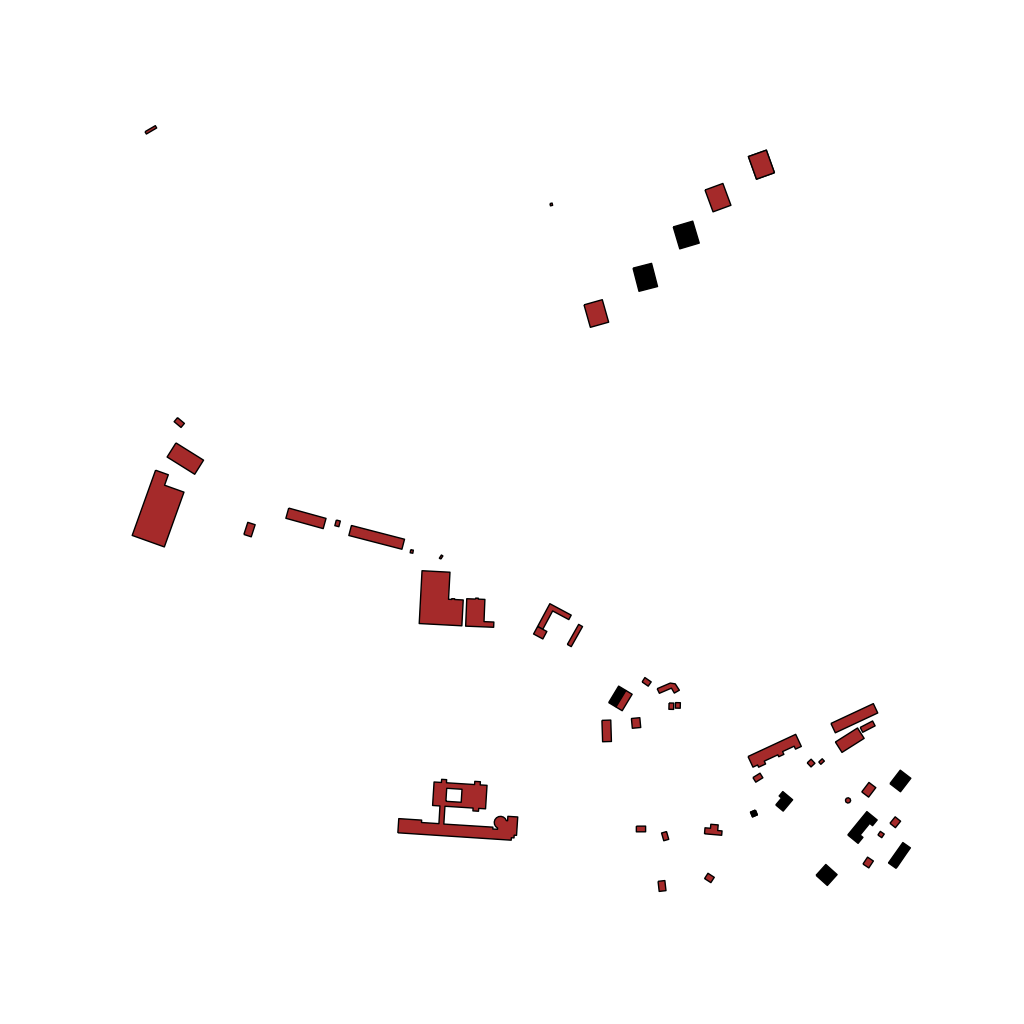
Tags: overhead vector_map, business, industrial, recreation, residential, special, soviet, individual_rise, low_rise, density_1, Building, Facility, 1.0 km²